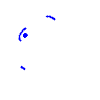
Particle: kaon